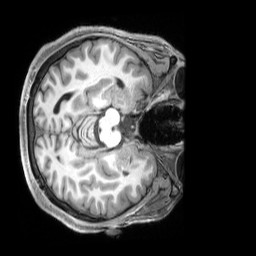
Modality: T1w
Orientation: axial
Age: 27
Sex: male
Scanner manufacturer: siemens
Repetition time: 2.3 s
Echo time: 0.00229 s